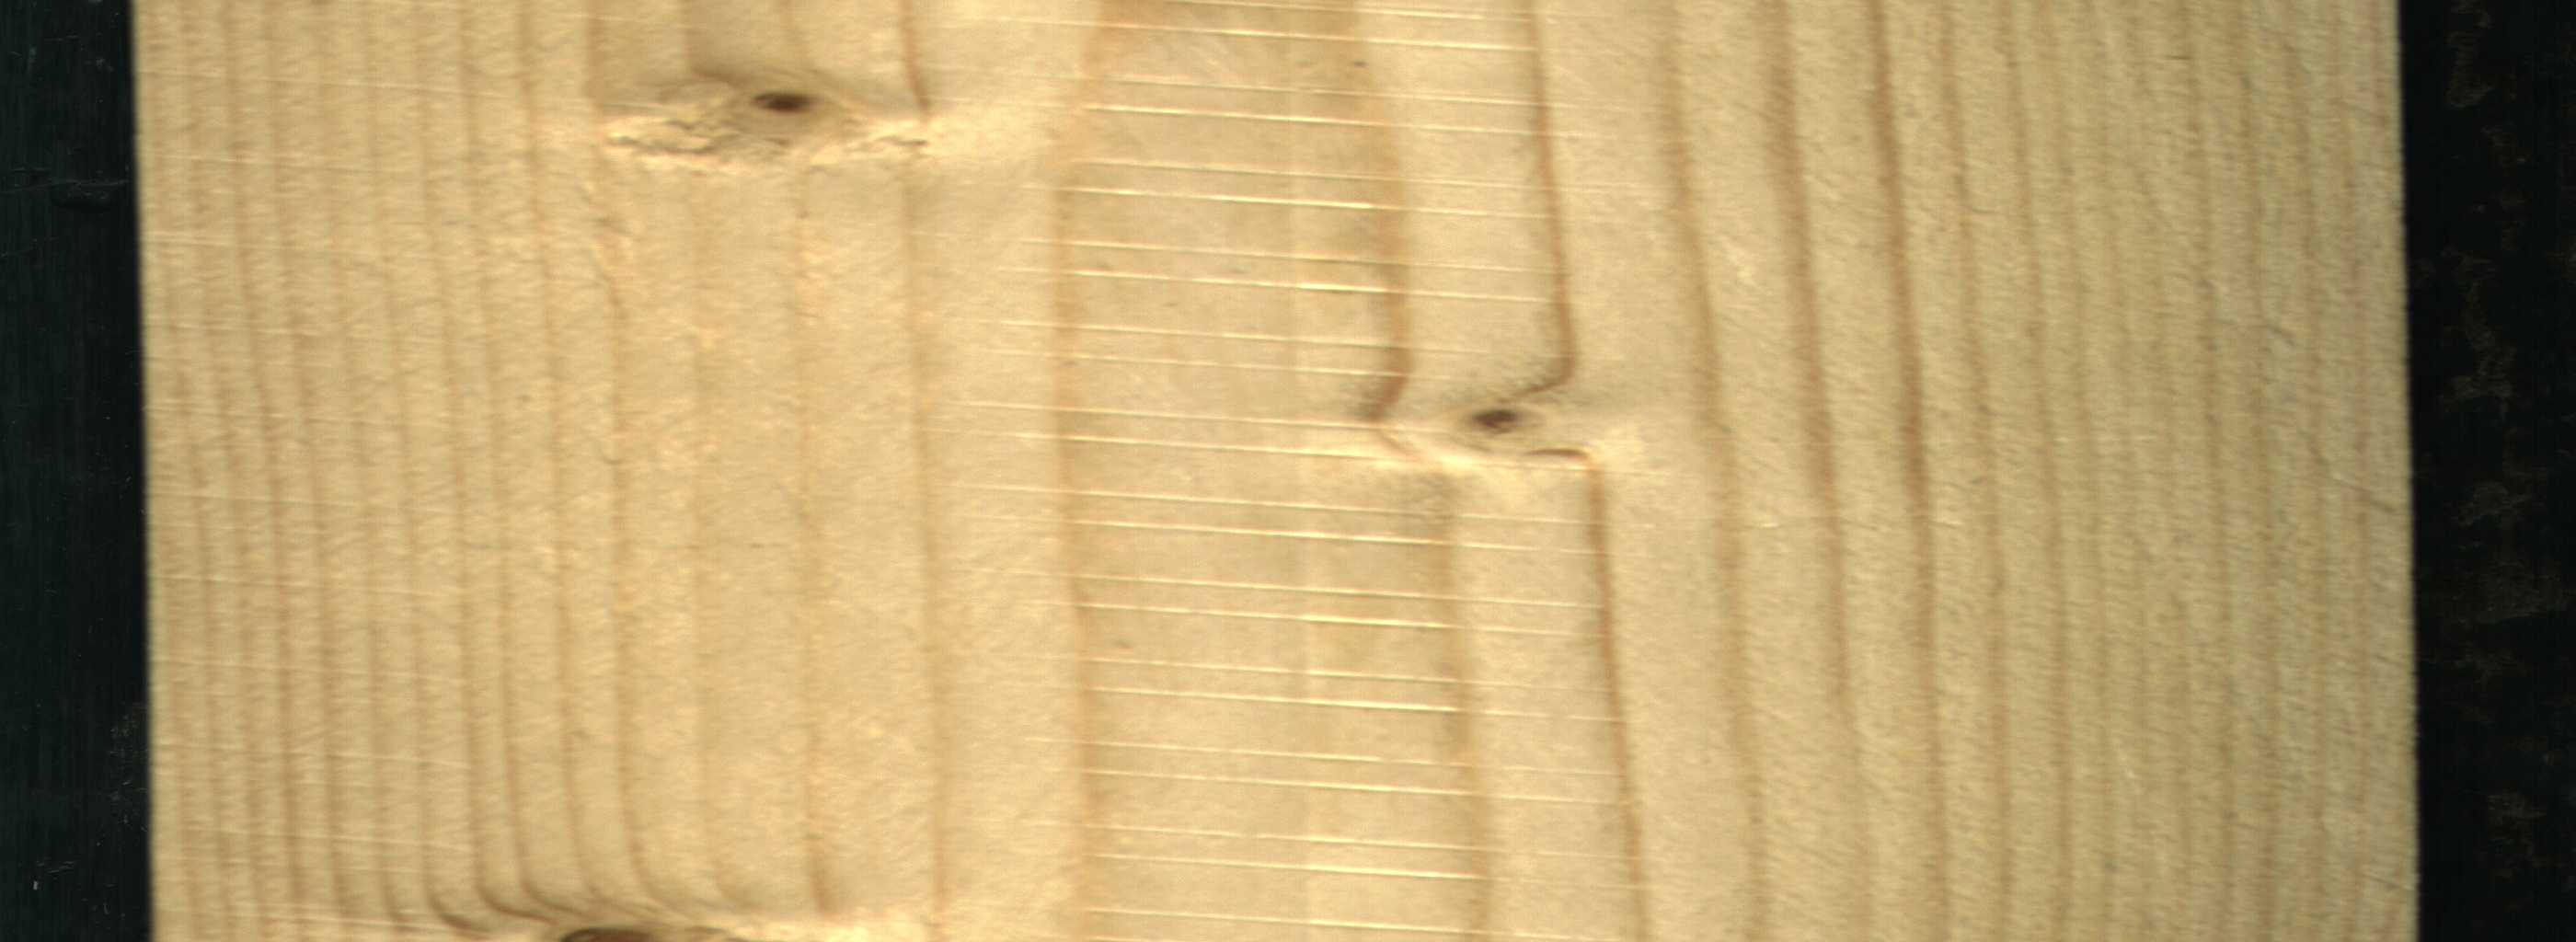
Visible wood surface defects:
Live_Knot
Live_Knot
Live_Knot